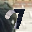
Label: 7